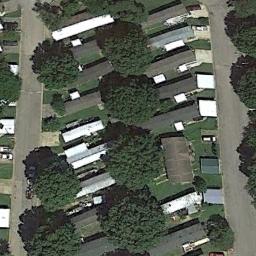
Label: mobile_home_park